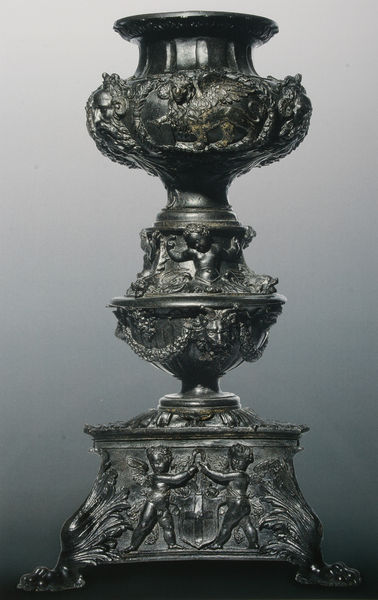
Titel: Wahlurne
Künstler: Desiderio da Firenze
Standort: Padua
Institution: Museo Bottacin
Schlagwörter: adler, blätter, flügel, fuß, kampf, laub, schatten, vogel, wasser, weiß, menschen, mädchen, blumen, frankreich, geschwungen, grau, licht, schmuck, schwarz, muster, ornament, alt, barock, federn, halten, mensch, silber, sockel, hals, kirche, gold, kelch, kind, klassizismus, blatt, girlande, pflanzen, england, rokoko, kinder, oval, rund, amphore, engel, engelchen, früchte, krug, putte, ranken, trauben, vase, relief, füße, jungen, schwer, matt, dekoration, wein, symmetrie, glanz, ornamente, verzierung, kerze, glänzen, glänzend, kerzen, leuchter, metall, bauch, bronze, junge, hoch, foto, fotografie, griff, becher, schimmer, eisen, eng, gefäß, messing, zinn, antike, dreistöckig, kreuz, jungs, becken, schwert, kugel, napoleon, kranz, löwenkopf, gravur, girlanden, photo, verziert, wappen, kerzenständer, kerzenhalter, kerzenleuchter, schnörkel, öffnung, löwen, tafelsilber, antik, blattwerk, eros, antikisierend, ständer, halter, löwe, blumenranken, kränze, pokal, amor, putten, blumenmotiv, ornamentik, guss, fotographie, nodus, putti, ziseliert, urne, sakral, kandelaber, antikisch, motive, klassizistisch, klauen, trophäe, kubus, festons, mächtig, pokale, patina, puten, amorette, löwenfüsse, ornamet, beule, lichtschimmer, ziselliert, beschmückt, verschnörkelt, beulen, reliquar, früchtegirlanden, tischaufsatz, bronzenguss, gitlanden, kelchform, kräünze, kugelförmig, verzirungen, 19. jahrhundert, zewi personen, fußreliquar, go